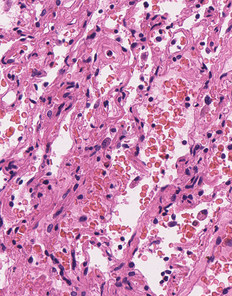
Tumor epithelial tissue: no
Tumor-associated stroma tissue: no
Normal tissue: yes